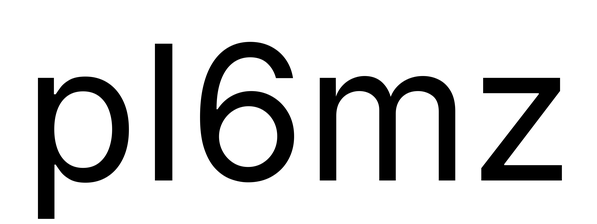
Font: Inter_Regular